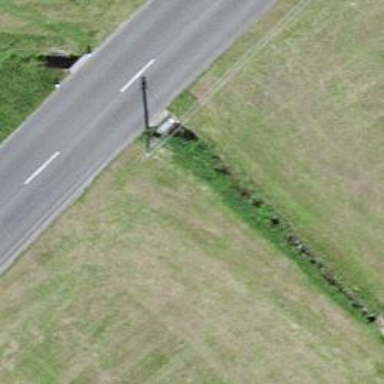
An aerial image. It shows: Culvert tunnel.